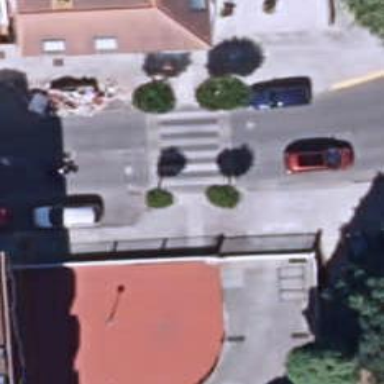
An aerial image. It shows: Uncontrolled crossing on the road.